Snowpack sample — Buffalo Mountain, Silverthorne, Colorado, USA (1/25/25, 10:11 AM MST)
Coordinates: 39.6222, -106.1139
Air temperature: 22 °F
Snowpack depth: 110 cm
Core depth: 30 cm
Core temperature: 42.8 °F
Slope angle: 12°, slope face: 102°
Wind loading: high
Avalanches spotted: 0
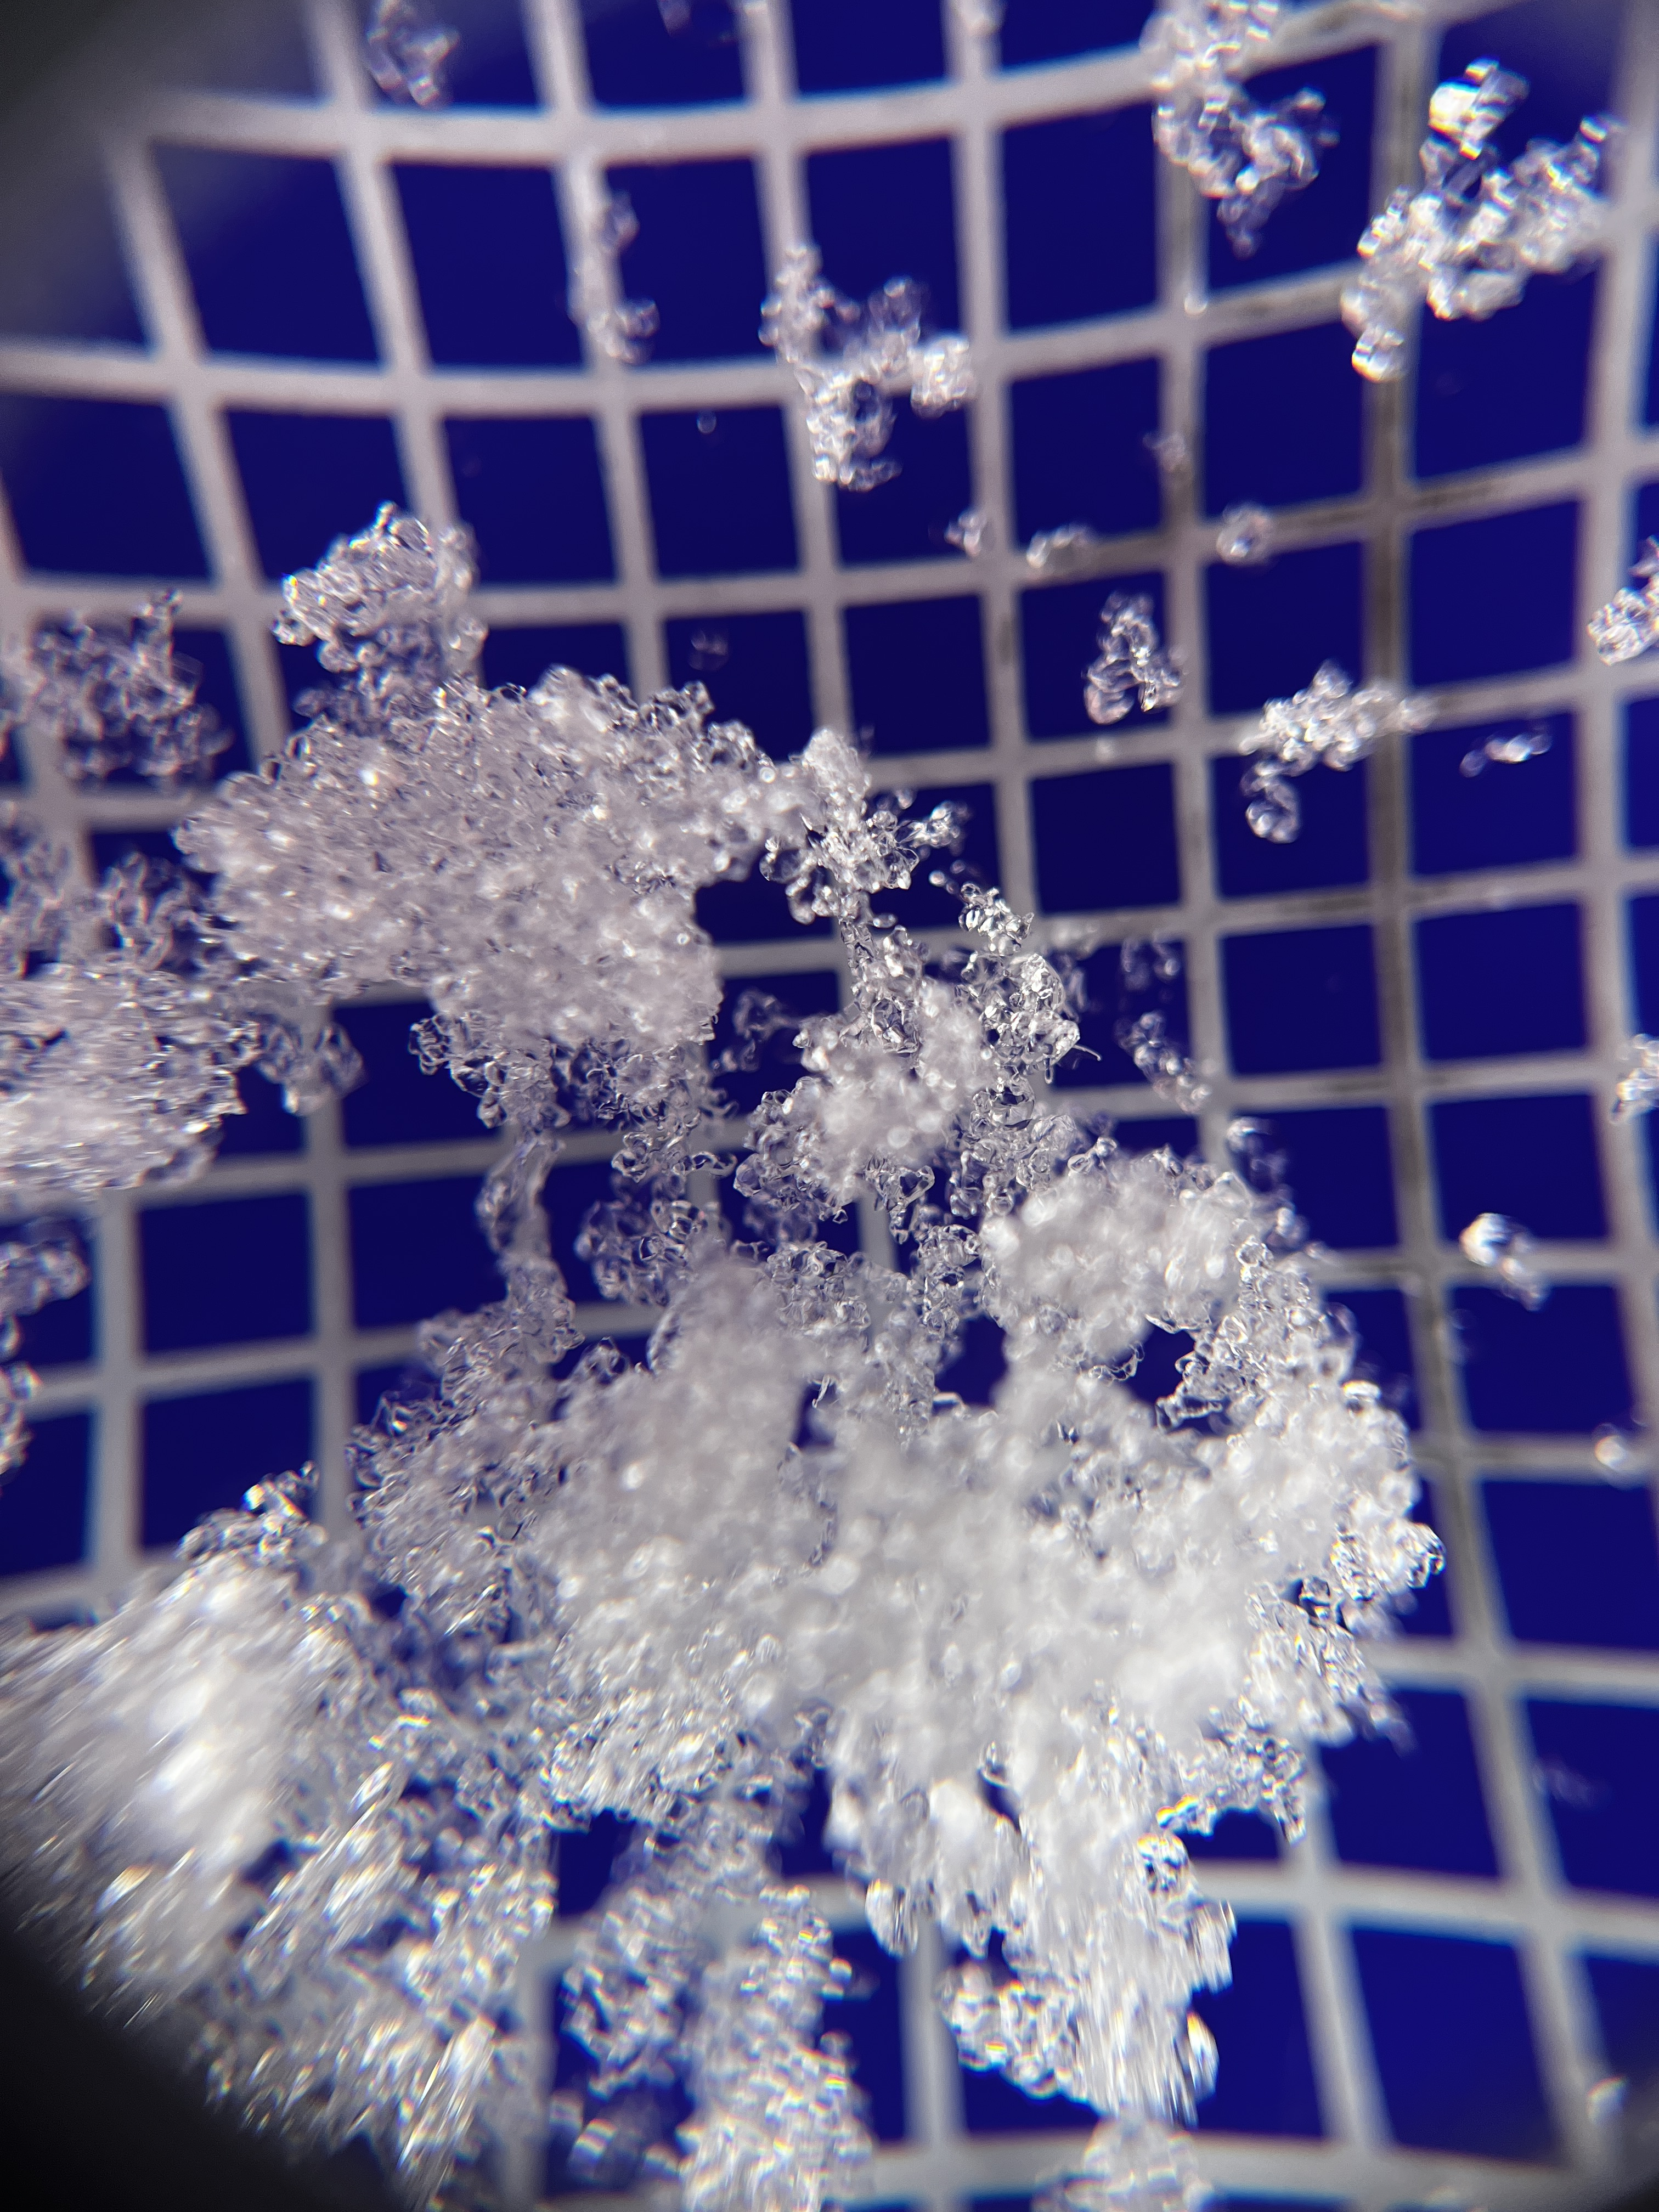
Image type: magnified_profile
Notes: No avalanches nearby, collected on the outskirts of a fire break 15 meters from the treeline, on way to Buffalo and Red Mountain